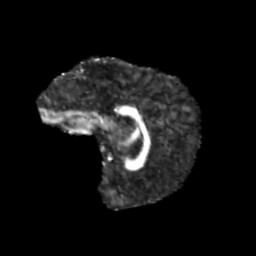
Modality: FA
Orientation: sagittal
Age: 11
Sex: female
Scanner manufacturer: siemens
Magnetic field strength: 3 T
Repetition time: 3.8 s
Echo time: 0.07 s